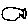
Label: fish